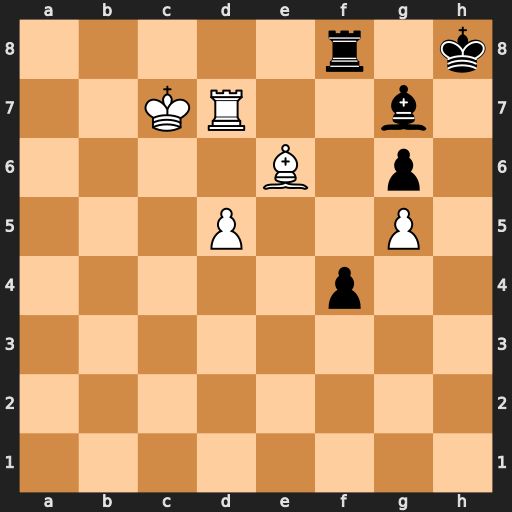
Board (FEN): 5r1k/2KR2b1/4B1p1/3P2P1/5p2/8/8/8
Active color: w
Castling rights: -
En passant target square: -
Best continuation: Rxg7 Kxg7 d6 f3 d7